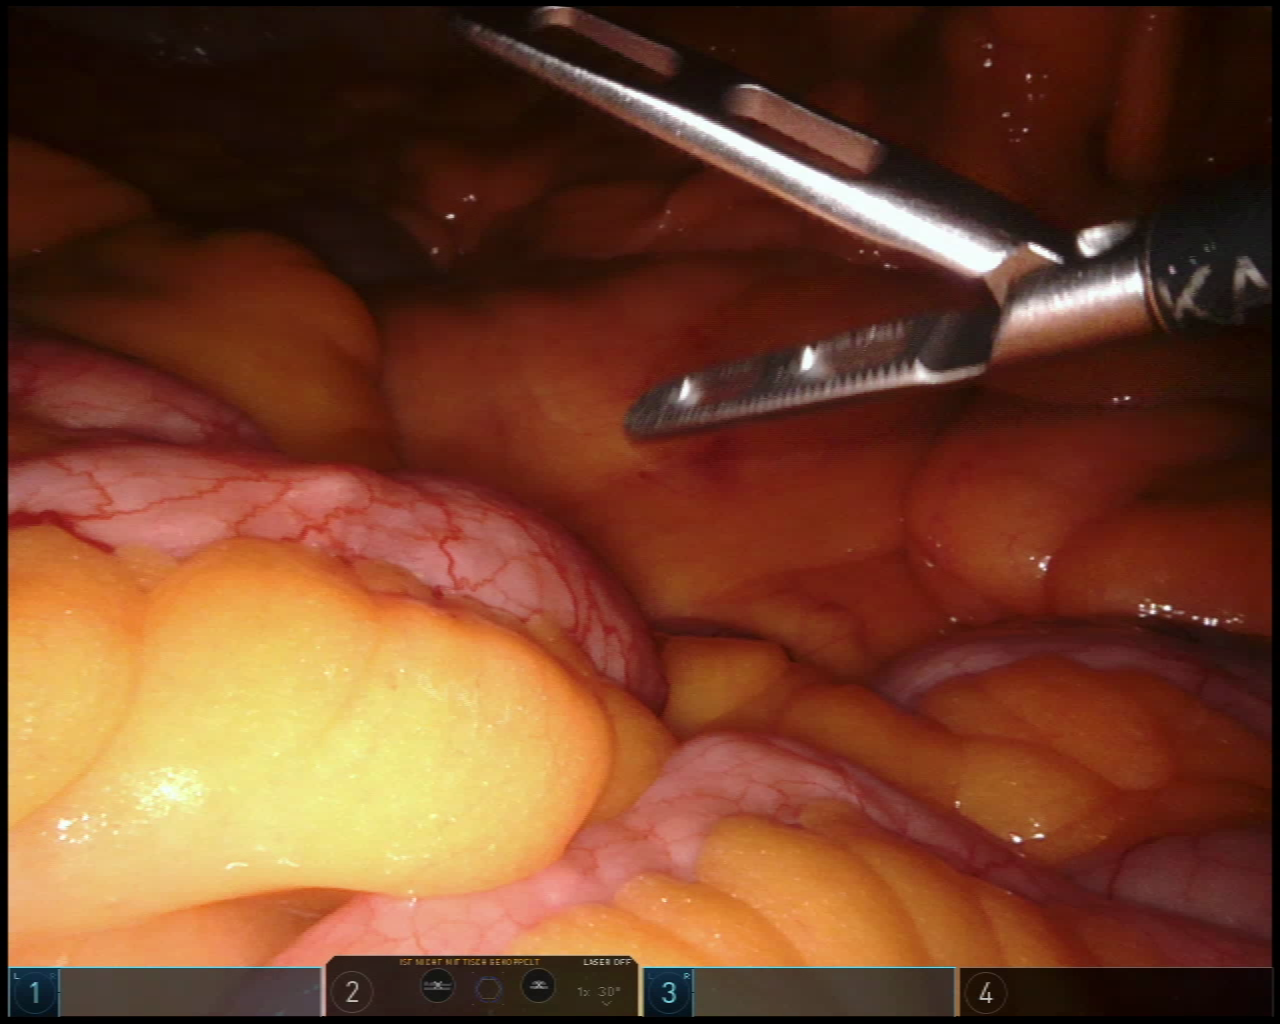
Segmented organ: small_intestine
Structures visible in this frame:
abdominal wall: no
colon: no
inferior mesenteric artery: no
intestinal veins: no
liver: no
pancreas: no
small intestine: yes
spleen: no
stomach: no
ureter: no
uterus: no
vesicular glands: no